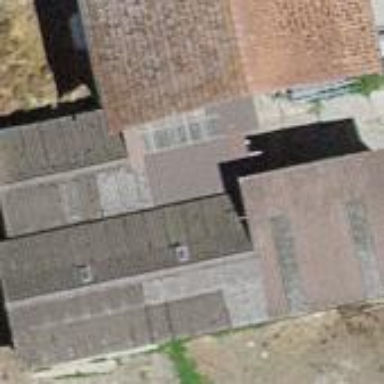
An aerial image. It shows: Farm auxiliary building.